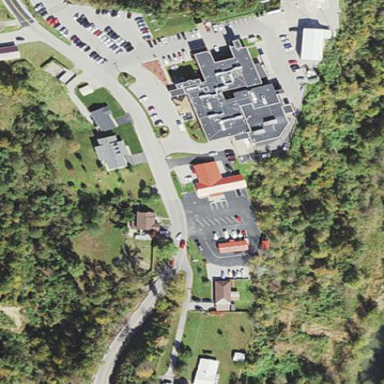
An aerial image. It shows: Hospital.